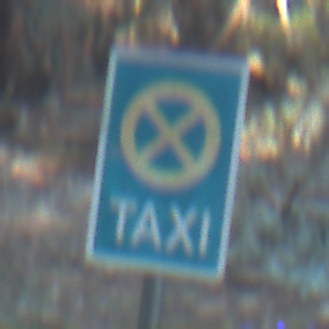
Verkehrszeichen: Taxenstand
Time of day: MorningAfternoon
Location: Outdoor (Nature)
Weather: Clear
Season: NotSpecified
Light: Natural